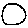
Label: moon